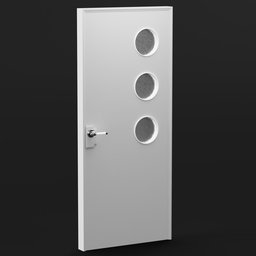
Label: architecture